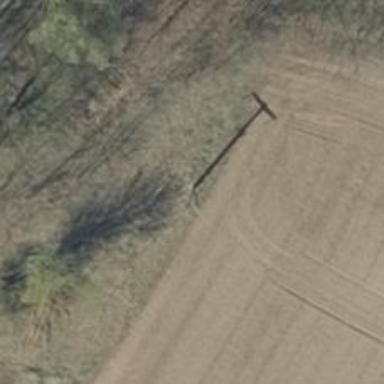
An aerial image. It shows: Power pole.